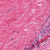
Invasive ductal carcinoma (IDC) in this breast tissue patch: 0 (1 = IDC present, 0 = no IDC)